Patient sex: M
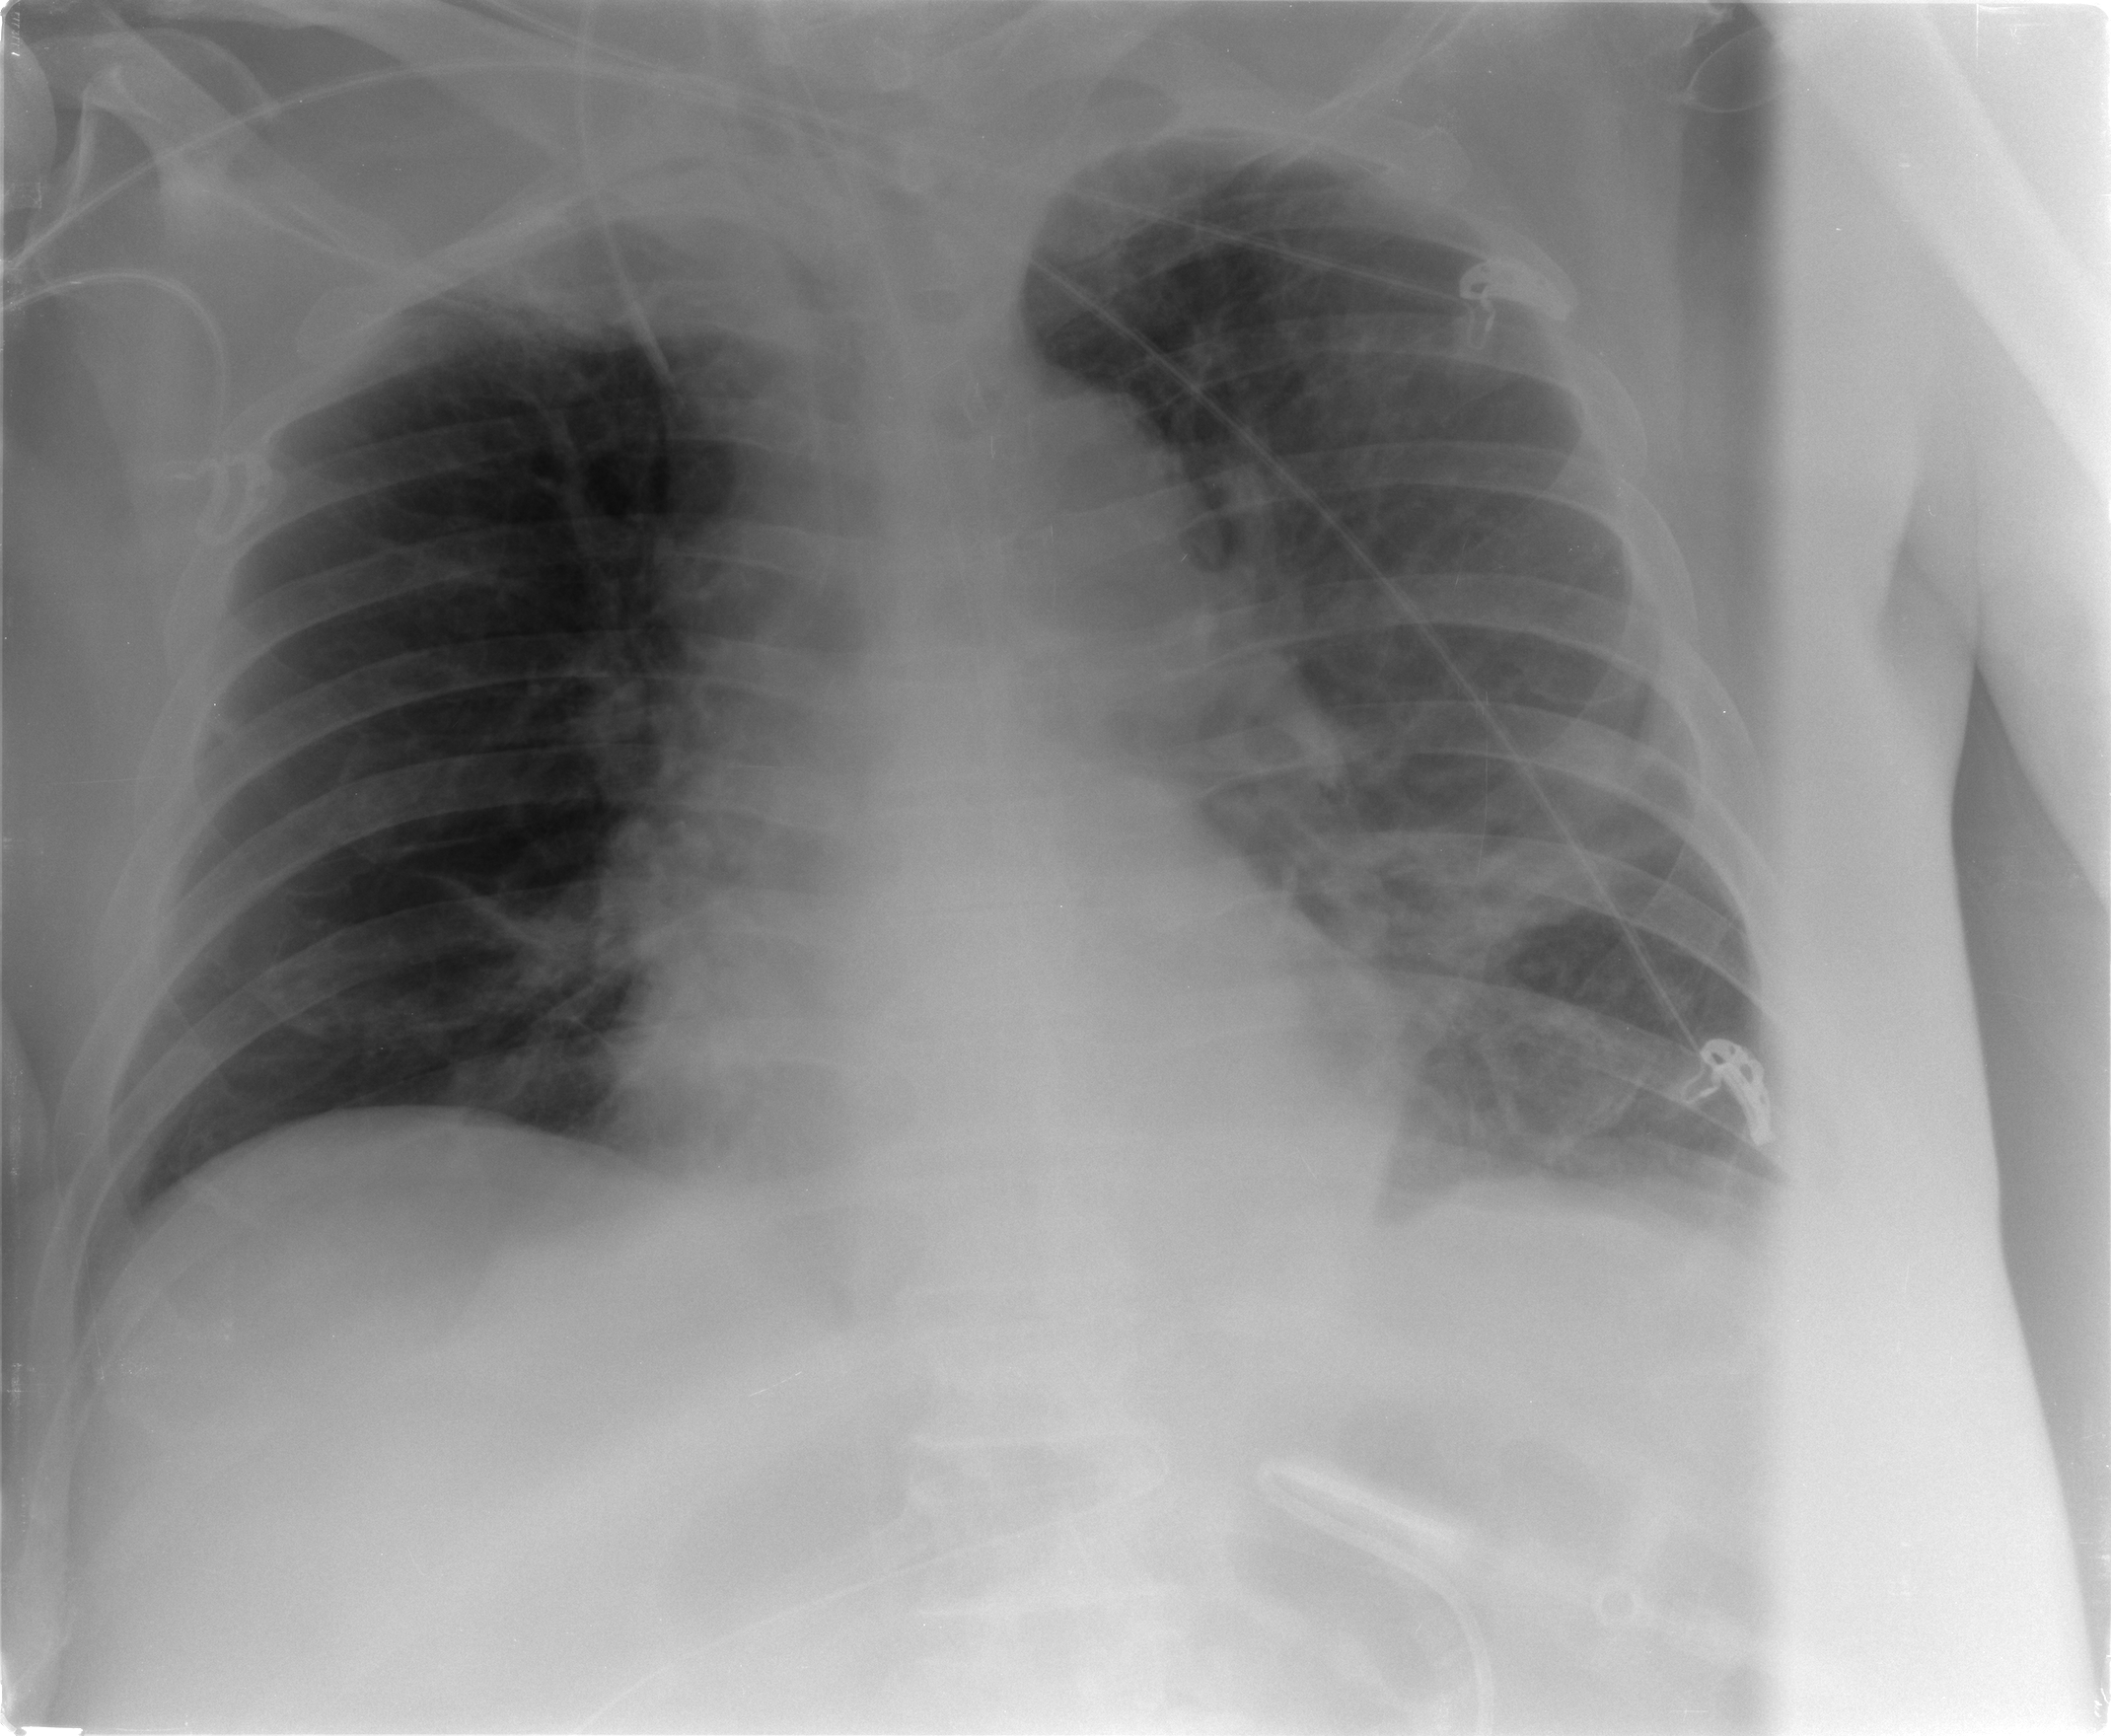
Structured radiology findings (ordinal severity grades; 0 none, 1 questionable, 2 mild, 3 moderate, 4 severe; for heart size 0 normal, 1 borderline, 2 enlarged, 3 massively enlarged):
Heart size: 1
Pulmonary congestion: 2
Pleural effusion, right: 0
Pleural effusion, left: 2
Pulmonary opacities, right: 0
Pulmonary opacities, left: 1
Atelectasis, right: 2
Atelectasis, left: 2